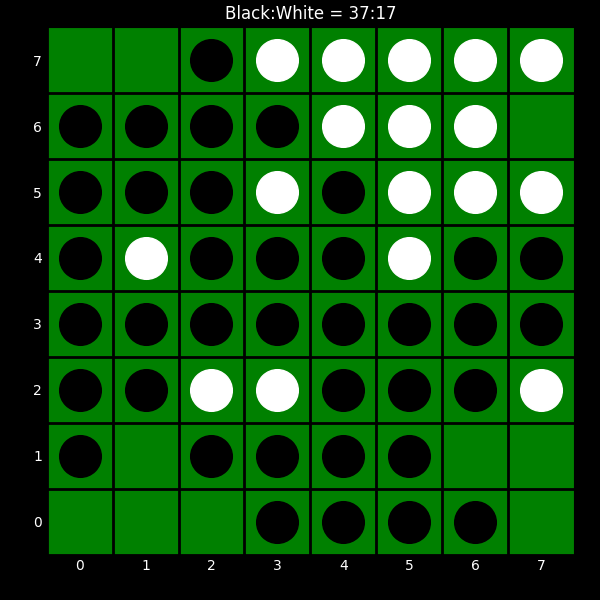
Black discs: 37
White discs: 17